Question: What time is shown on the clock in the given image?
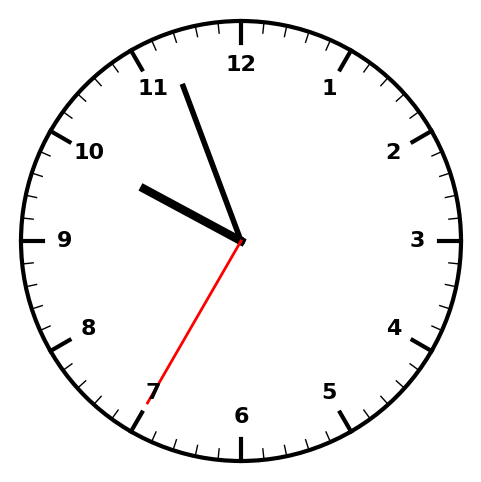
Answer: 09:56:35